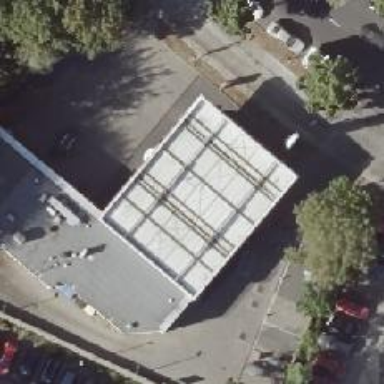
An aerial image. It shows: Fuel station.